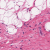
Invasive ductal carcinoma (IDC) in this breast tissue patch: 0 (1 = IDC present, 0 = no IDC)